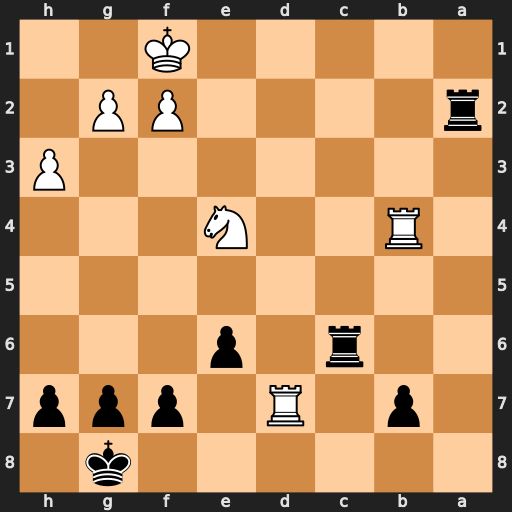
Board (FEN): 6k1/1p1R1ppp/2r1p3/8/1R2N3/7P/r4PP1/5K2
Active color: b
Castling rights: -
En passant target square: -
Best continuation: Rc1+ Rd1 Rxd1#